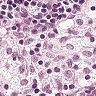
Metastatic tissue present: no